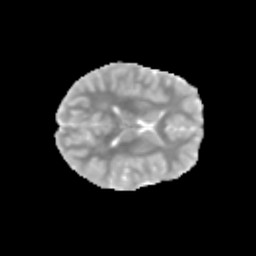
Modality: MD
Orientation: axial
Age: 10
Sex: female
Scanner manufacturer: siemens
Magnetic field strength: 3 T
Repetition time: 3.8 s
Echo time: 0.07 s